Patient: sex F, age 59
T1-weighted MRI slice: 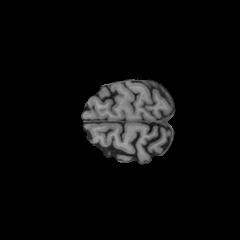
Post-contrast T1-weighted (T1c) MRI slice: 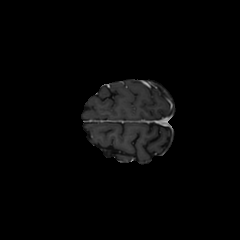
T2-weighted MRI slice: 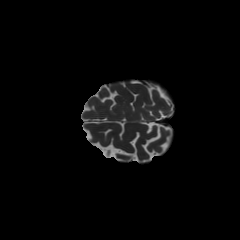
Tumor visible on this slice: no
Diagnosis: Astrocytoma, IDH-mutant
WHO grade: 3